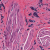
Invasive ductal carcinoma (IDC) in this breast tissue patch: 1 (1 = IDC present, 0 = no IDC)